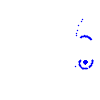
Particle: kaon